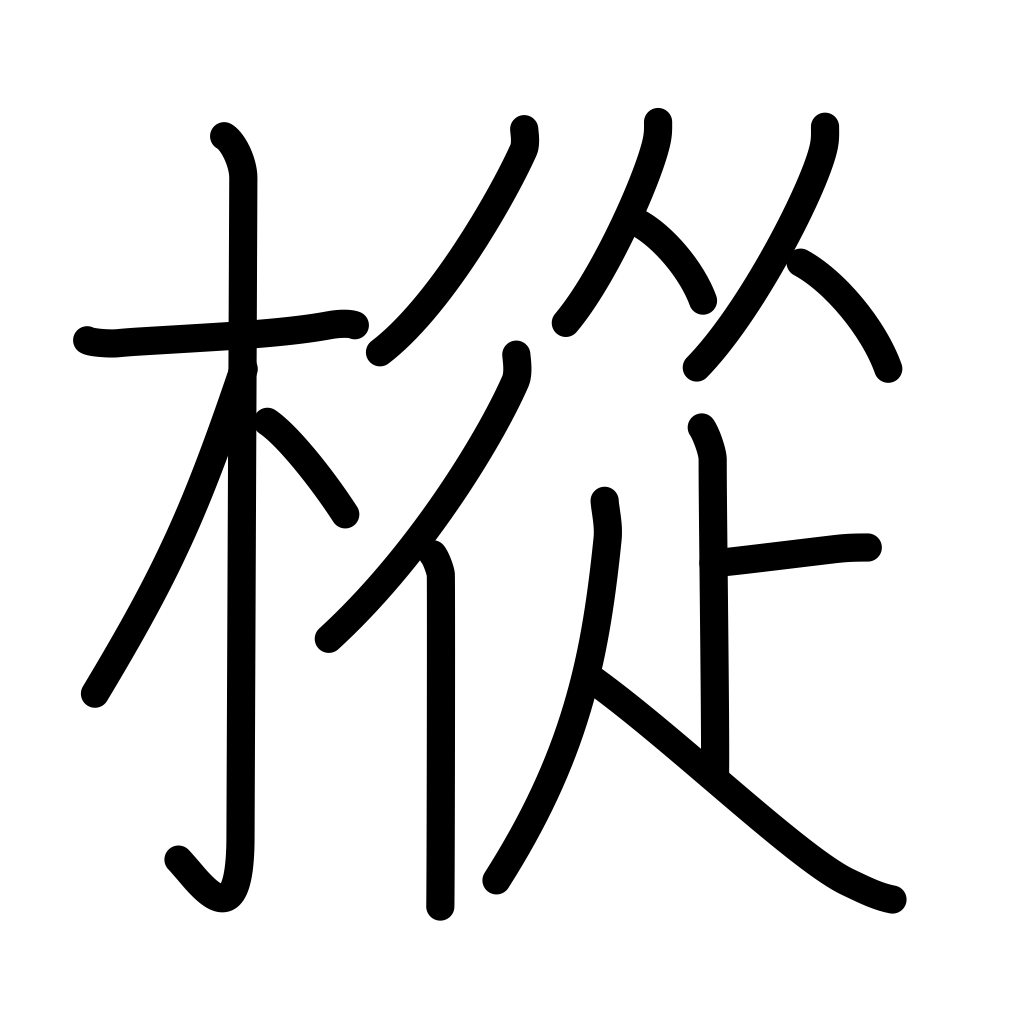
Meaning: fir